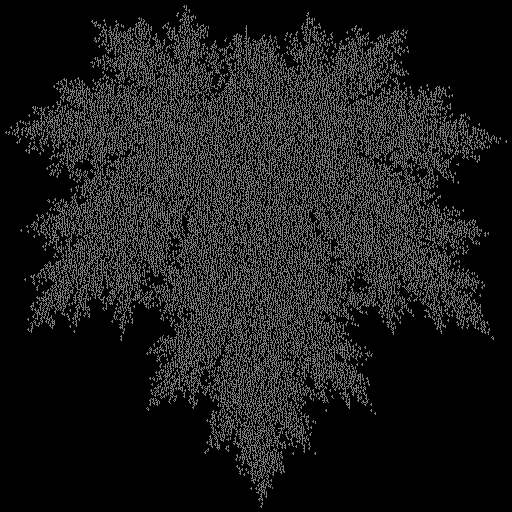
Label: maple_leaf